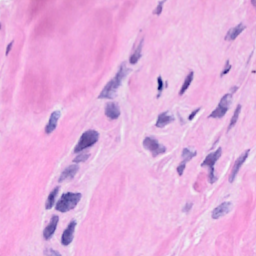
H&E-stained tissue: Breast